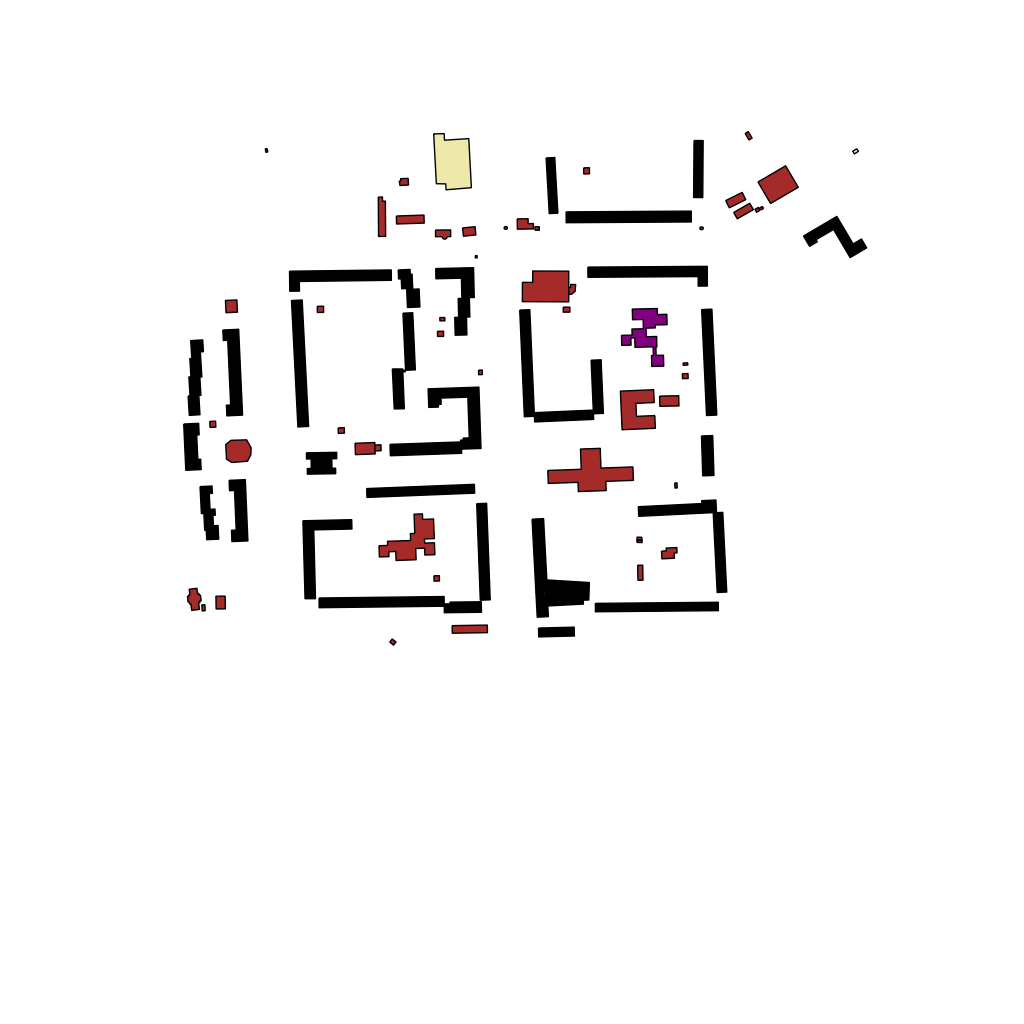
Tags: overhead vector_map, business, industrial, recreation, residential, modern, soviet, high_rise, individual_rise, low_rise, density_4, Building, Clothes, Facility, Kinder, Ythsport, 1.0 km²